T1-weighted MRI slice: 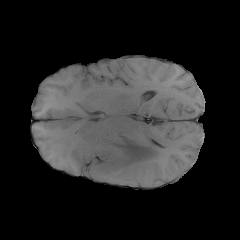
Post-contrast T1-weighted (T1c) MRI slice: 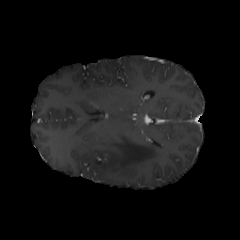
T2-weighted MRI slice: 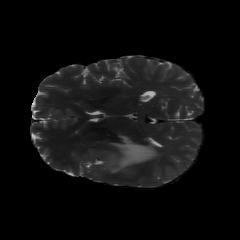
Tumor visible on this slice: yes